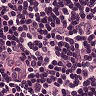
Metastatic tissue present: no